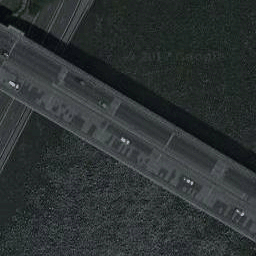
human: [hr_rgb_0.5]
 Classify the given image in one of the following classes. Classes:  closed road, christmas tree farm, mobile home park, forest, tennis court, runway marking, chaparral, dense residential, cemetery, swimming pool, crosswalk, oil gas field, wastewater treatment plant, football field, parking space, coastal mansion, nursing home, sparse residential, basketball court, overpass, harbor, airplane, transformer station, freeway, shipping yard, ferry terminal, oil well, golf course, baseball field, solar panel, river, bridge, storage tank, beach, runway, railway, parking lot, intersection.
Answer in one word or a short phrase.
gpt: bridge